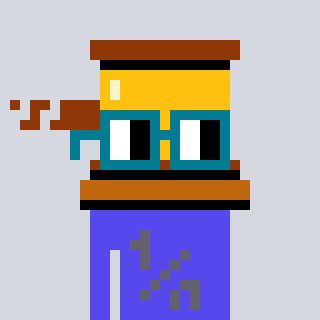
a pixel art character with square dark green glasses, a gavel-shaped head and a computerblue-colored body on a cool background